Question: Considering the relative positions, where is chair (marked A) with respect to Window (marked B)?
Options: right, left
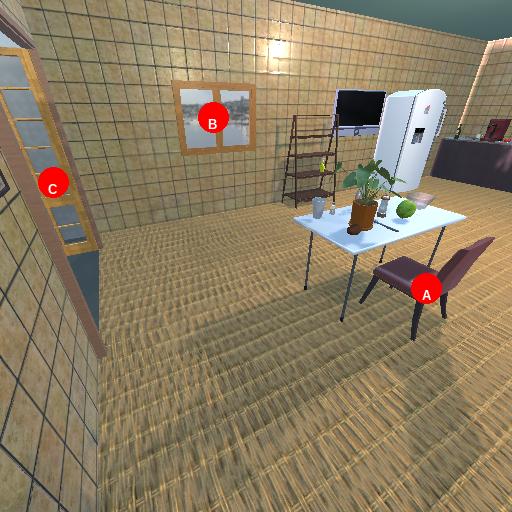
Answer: right